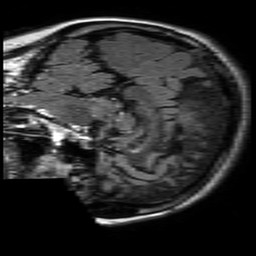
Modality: FLAIR
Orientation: sagittal
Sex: female
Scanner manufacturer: philips
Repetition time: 11 s
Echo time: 0.125 s